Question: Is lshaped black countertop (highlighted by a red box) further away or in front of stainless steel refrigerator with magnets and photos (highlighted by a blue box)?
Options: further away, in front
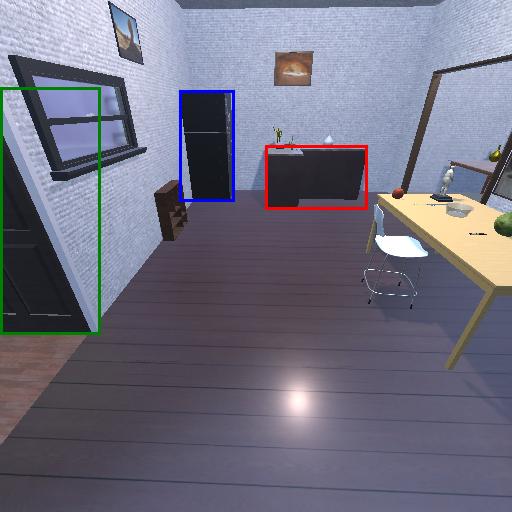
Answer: further away